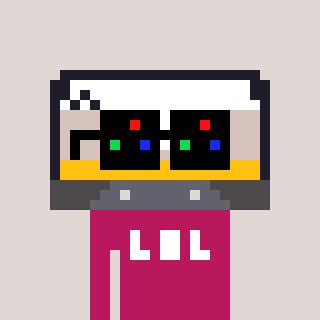
a pixel art character with square black sunglasses, a cassette tape-shaped head and a darkpink-colored body on a warm background